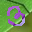
Label: 3